Question: This is how I post a message to my own wall:
'''
private string PostFacebookWall(string accessToken, string message)
{
var responsePost = "";
try
{
var objFacebookClient = new FacebookClient(accessToken);
var parameters = new Dictionary<string, object>();
parameters["message"] = message;
responsePost = objFacebookClient.Post("feed", parameters).ToString();
}
catch (Exception ex)
{
responsePost = "Facebook Posting Error Message: " + ex.Message;
}
return responsePost;
}
'''
But now I want to post only to a new group I created and not to to my wall. How can I do it ?
EDIT**
This is the method now :
'''
private string PostFacebookWall(string accessToken, string message)
{
var responsePost = "";
try
{
var objFacebookClient = new FacebookClient(accessToken);
var parameters = new Dictionary<string, object>();
parameters["message"] = message;
responsePost = objFacebookClient.Post("/" + GroupId + "feed", parameters).ToString();
}
catch (Exception ex)
{
responsePost = "Facebook Posting Error Message: " + ex.Message;
}
return responsePost;
}
'''
GroupId is a string of 15 numbers in the link of the group:
'''
https://www.facebook.com/groups/344087212396598/
'''
But its not posting in the group page anything.
Do i need to change/add anything in my code ?
Or i need to get a new access token ?
In this app in the facenook developers site i went to the Graph Api Explorer and i clicked now again no Get Access Token and i have this screen:

Do i need to change anything on this options ?
Now my program before i changed the code posted no problems on my walla but now i want to post only to my Group i opened.
EDIT**
This is what i did now i went to the app permissions options and in the Extended Prmissions options i marked manage_pages
Then i got new access token code.
In my program in my code i did:
'''
private string PostFacebookWall(string accessToken, string message)
{
var responsePost = "";
try
{
var objFacebookClient = new FacebookClient(accessToken);
var parameters = new Dictionary<string, object>();
parameters["message"] = message;
responsePost = objFacebookClient.Post("/" + GroupId + "feed", parameters).ToString();
}
catch (Exception ex)
{
responsePost = "Facebook Posting Error Message: " + ex.Message;
}
return responsePost;
}
'''
But im getting exception error:
FacebookOAuthException:
(OAuthException - #803) (#803) Some of the aliases you requested do not exist: 344087212396598feed
'''
Facebook.FacebookOAuthException was caught
HResult=-<PHONE>
Message=(OAuthException - #803) (#803) Some of the aliases you requested do not exist: 344087212396598feed
Source=Facebook
ErrorCode=803
ErrorSubcode=0
ErrorType=OAuthException
StackTrace:
at Facebook.FacebookClient.ProcessResponse(HttpHelper httpHelper, String responseString, Type resultType, Boolean containsEtag, IList'1 batchEtags)
at Facebook.FacebookClient.Api(HttpMethod httpMethod, String path, Object parameters, Type resultType)
at Facebook.FacebookClient.Post(String path, Object parameters)
at ScrollLabelTest.Form1.PostFacebookWall(String accessToken, String message) in e: est est est\Form1.cs:line 352
InnerException:
'''
Form1 line 352 is:
'''
responsePost = objFacebookClient.Post("/" + GroupId + "feed", parameters).ToString();
'''
How can i fix the exception ?
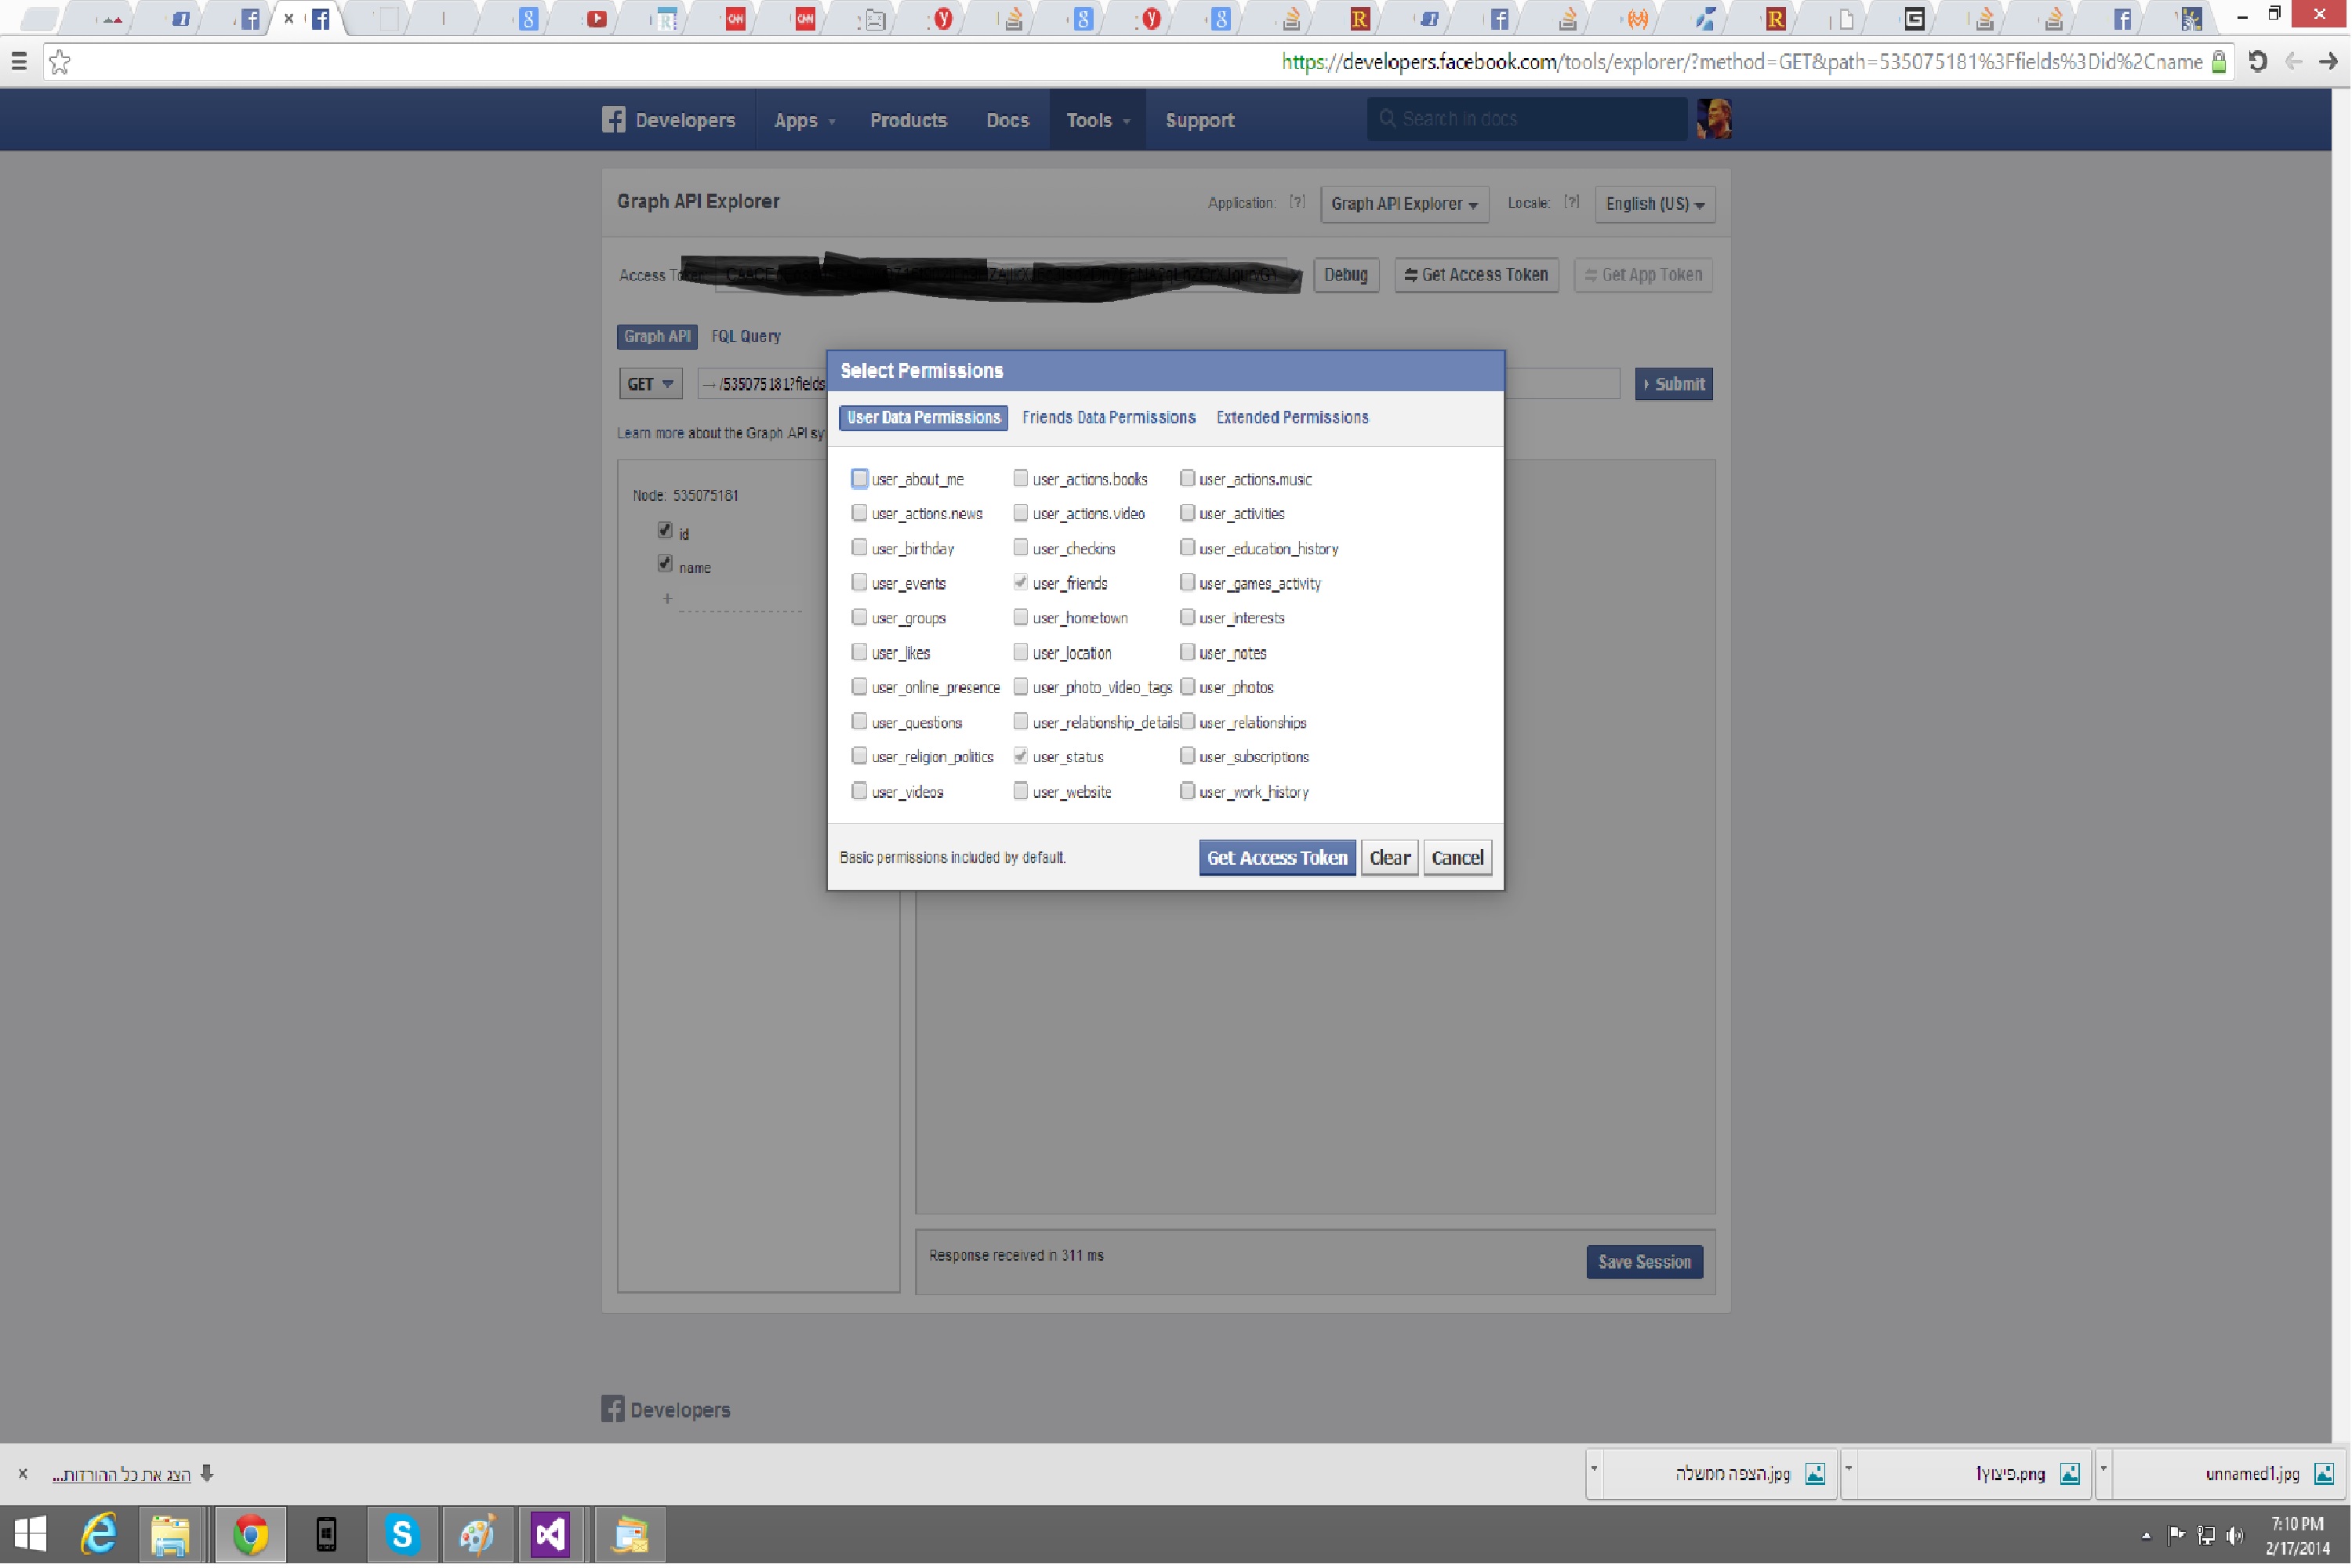
Answer: You can create a link, post or status message by issuing an HTTP POST request to the /GROUP_ID/feed connection.
You must add 'message' and 'link' parameters with publish_actions permission.